Aerial crown-view tile of a tropical tree (Barro Colorado Island, Panama), acquired 20240918:
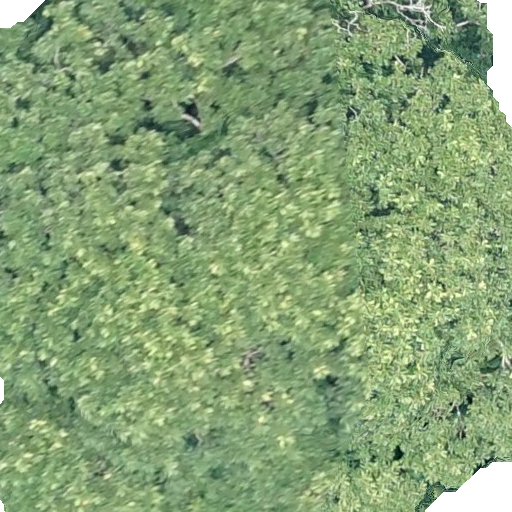
Species: Dipteryx oleifera
GBIF accepted scientific name: Dipteryx oleifera
Crown area: 536.738 m²